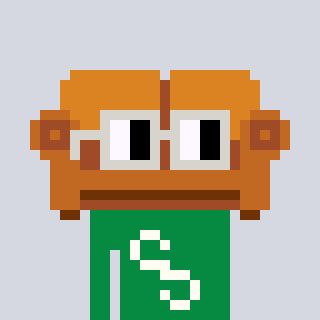
a pixel art character with square light gray glasses, a couch-shaped head and a green-colored body on a cool background